Question: I have followed the instructions as per <URL> and have been working with Cocos2D without much issues. Recently, I tried including the Box2D headers to try some physics like so:
'''
#import "Box2D.h"
'''
This resulted in a lot of errors where the Box2D.h file could not include the rest of the header files:
'''
../cocos2d-iphone-0.99.5/external/Box2d/Box2D/Box2D.h:34:0 ../cocos2d-iphone-0.99.5/external/Box2d/Box2D/Box2D.h:34:37: error: Box2D/Common/b2Settings.h: No such file or directory
'''
That's the first error and the rest of the 23 are like that, but for the different headers in Box2D.h.
I have already added the projects/targets to the current project as per the instructions in the article, so my project currently looks like this:

Also, I have attempted to remedy this by selecting all .m files in my project and setting the file type to sourcecode.cpp.objcpp but do not think that this is the issue. I am certain that under the build setting, the folders where these headers are stored are added. If it weren't, Cocos2D wouldn't be able to compile either.
What am I doing wrong?
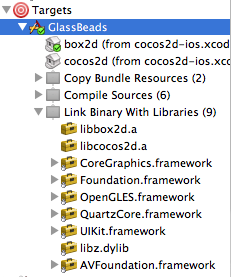
Answer: I don't know if this is immediately obvious to other programmers, but I fixed this by checking the setting in the target settings. Hope it helps someone else.